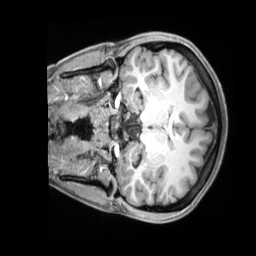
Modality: T1w
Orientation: coronal
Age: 22
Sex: female
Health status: ill
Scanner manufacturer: siemens
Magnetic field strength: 3 T
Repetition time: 2.2 s
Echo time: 0.00218 s